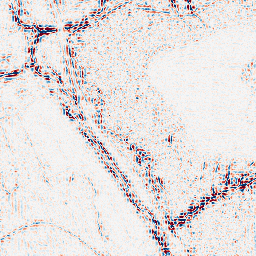
Category: wavelet
Decomposition family: wavelet_biorthogonal
Decomposition parameters: wavelet: bior5.5
level: 2
Upsampling method: sinc_hamming
Upsampling parameters: scale: 8
kernel_size: 16
Upsampling scale: 8